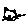
Label: cat